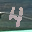
Label: 4